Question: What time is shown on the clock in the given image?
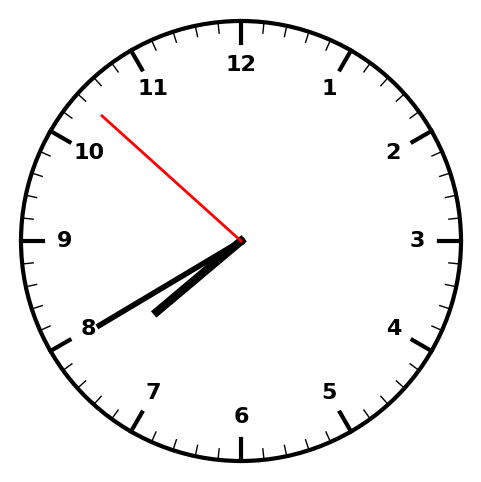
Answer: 07:39:52